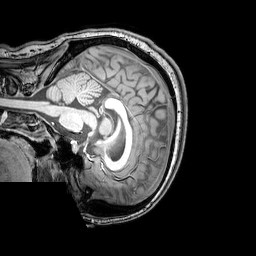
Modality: T1w
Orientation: sagittal
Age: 22
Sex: female
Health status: healthy
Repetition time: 0.081 s
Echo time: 0.037 s